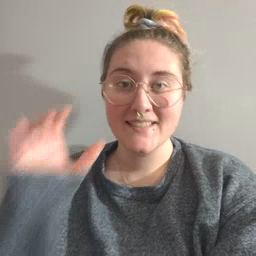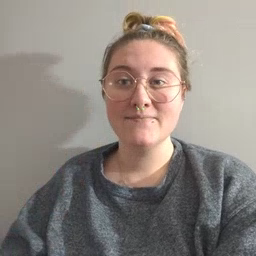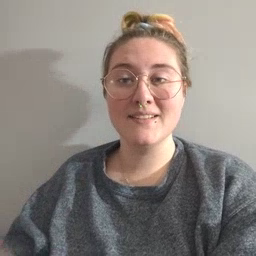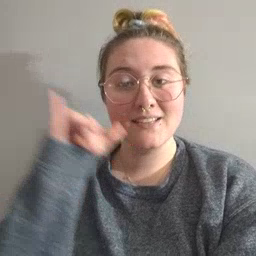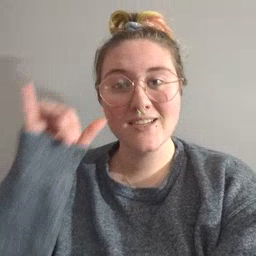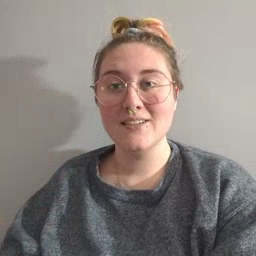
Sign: yesterday